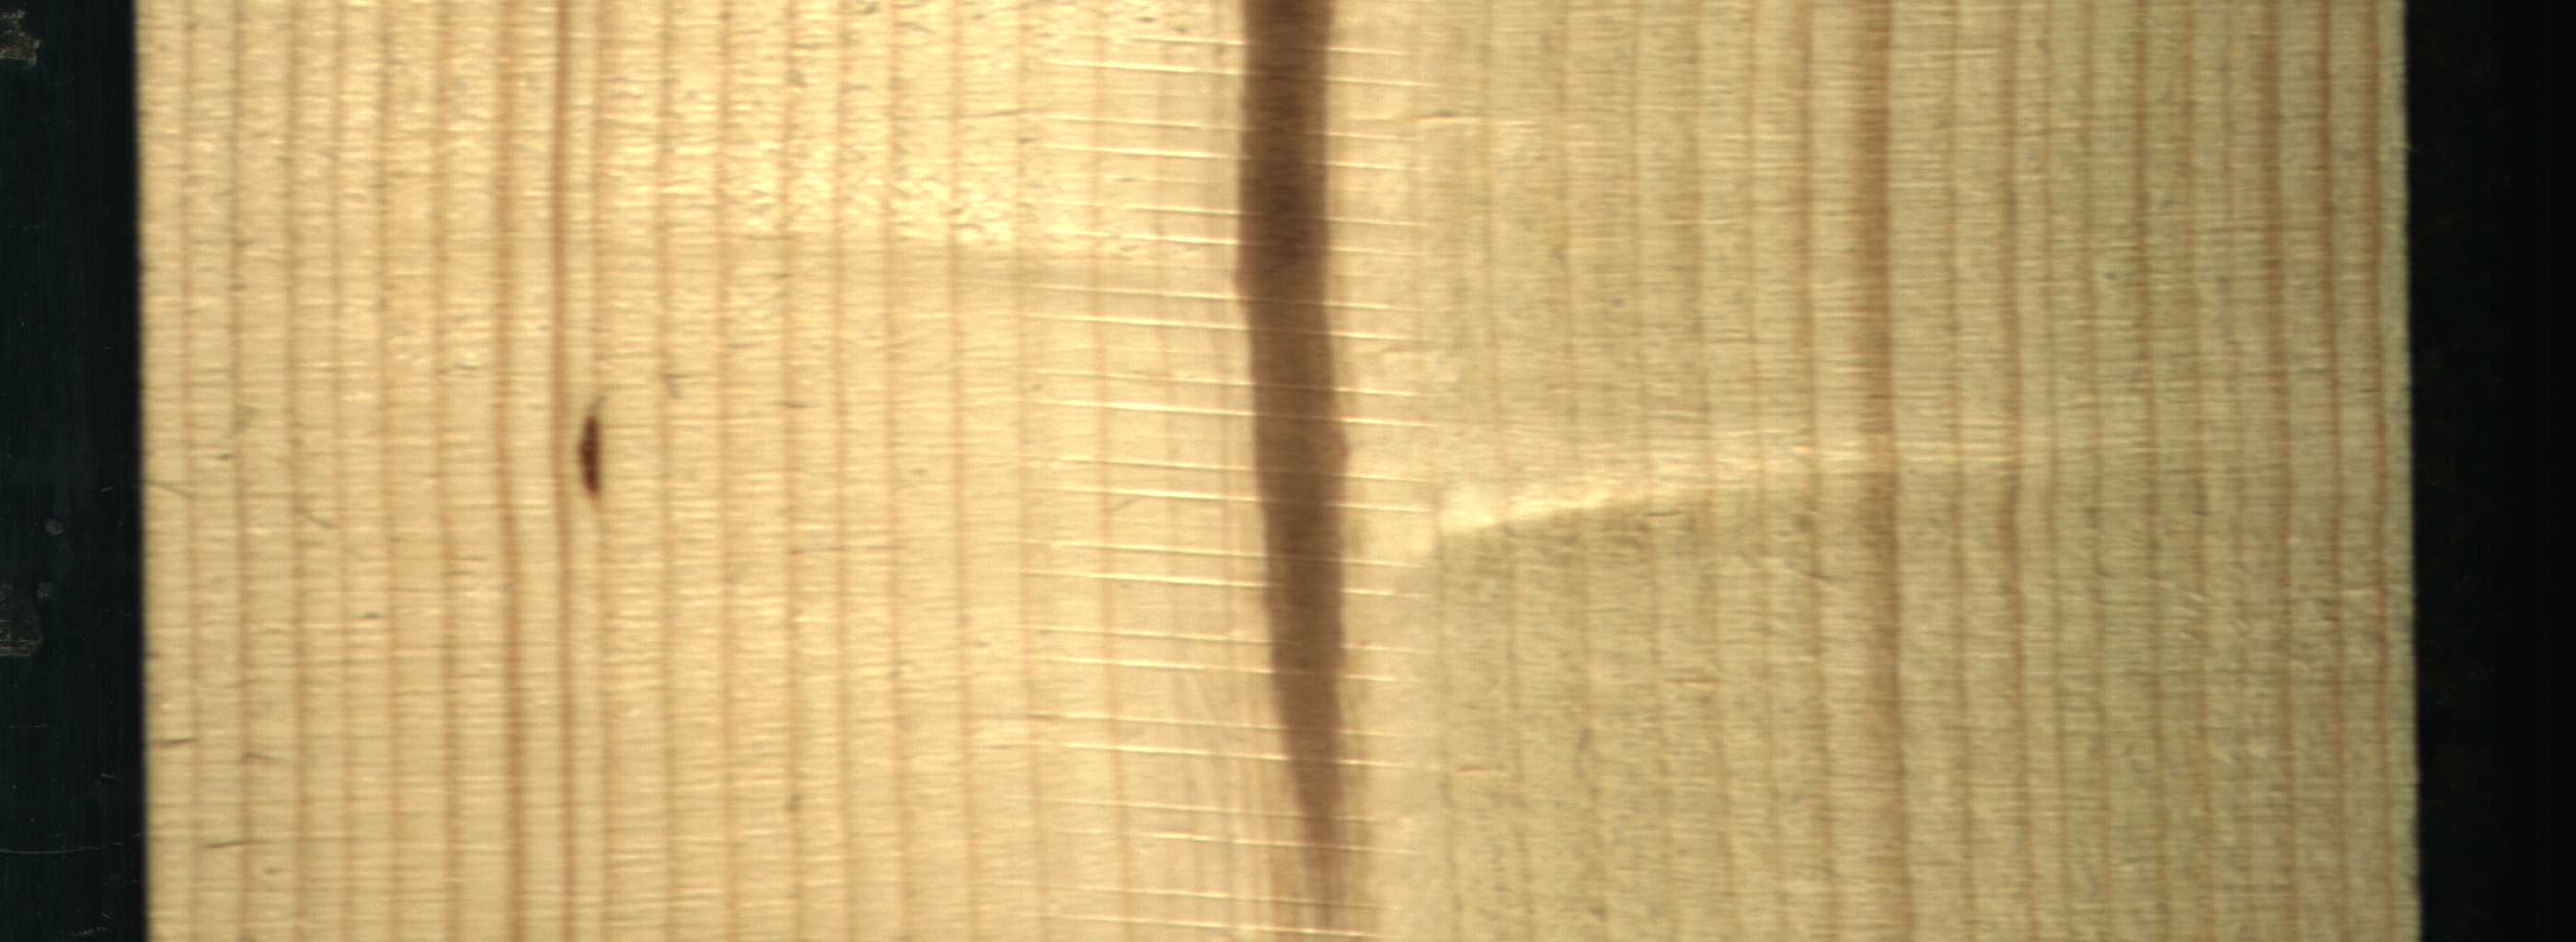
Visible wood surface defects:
Marrow
resin